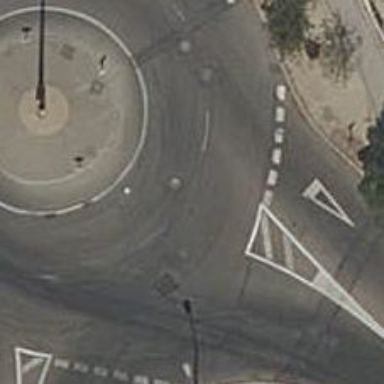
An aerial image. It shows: Road with traffic signals.